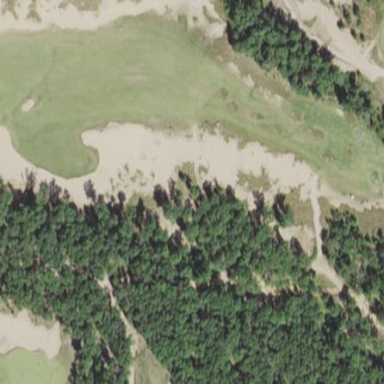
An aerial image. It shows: Golf bunker filled with natural sand.